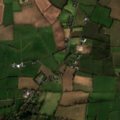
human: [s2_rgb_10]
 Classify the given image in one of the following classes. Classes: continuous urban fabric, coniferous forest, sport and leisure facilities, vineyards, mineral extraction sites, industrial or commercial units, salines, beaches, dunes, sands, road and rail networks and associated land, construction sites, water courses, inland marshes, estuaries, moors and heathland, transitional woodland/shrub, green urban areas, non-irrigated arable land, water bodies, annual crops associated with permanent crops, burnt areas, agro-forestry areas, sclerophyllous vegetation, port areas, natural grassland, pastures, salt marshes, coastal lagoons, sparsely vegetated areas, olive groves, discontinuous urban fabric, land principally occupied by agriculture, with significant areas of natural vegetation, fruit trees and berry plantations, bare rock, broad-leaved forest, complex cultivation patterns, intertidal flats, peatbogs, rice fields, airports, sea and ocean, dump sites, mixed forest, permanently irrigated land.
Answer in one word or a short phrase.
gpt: pastures